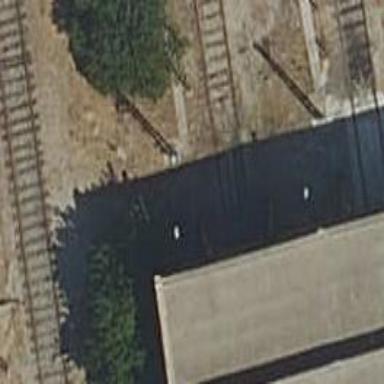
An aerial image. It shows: Railway yard with electrified contact lines.